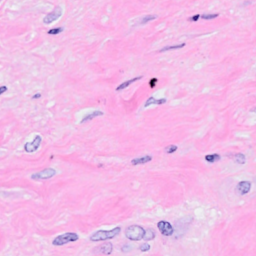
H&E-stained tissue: Breast